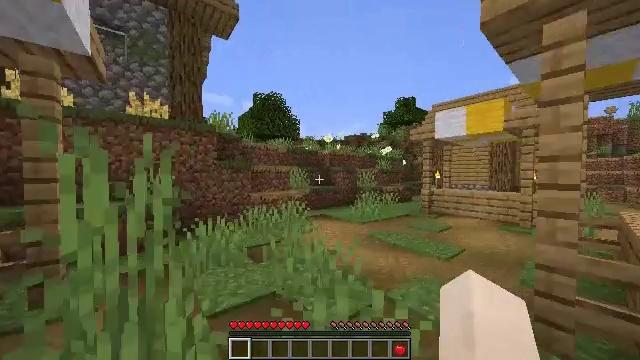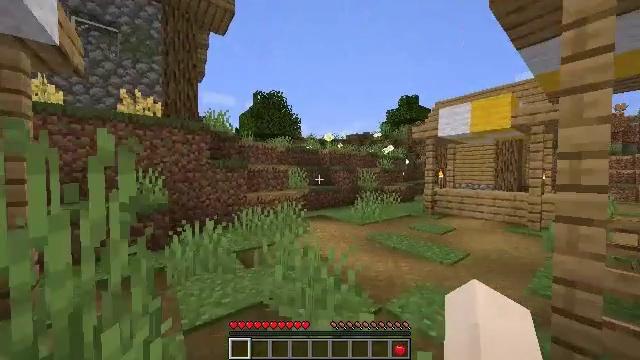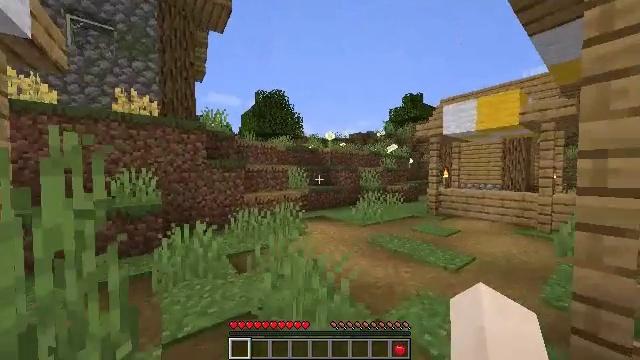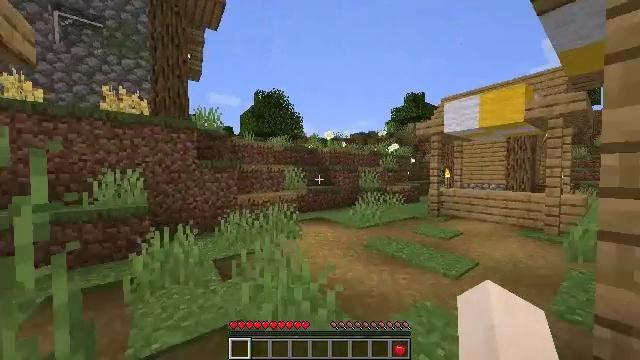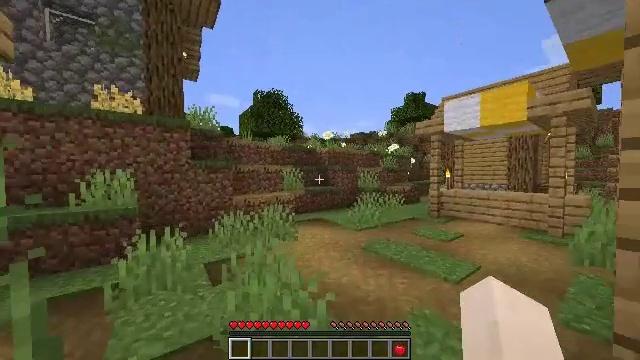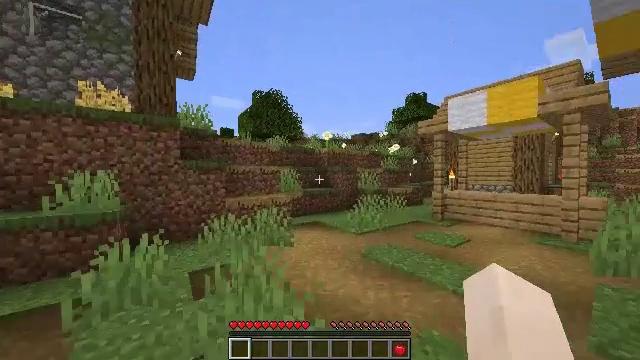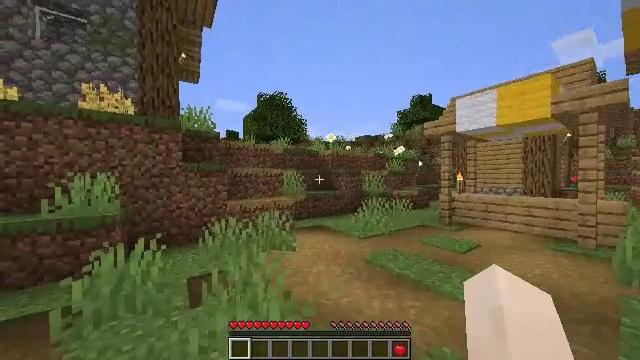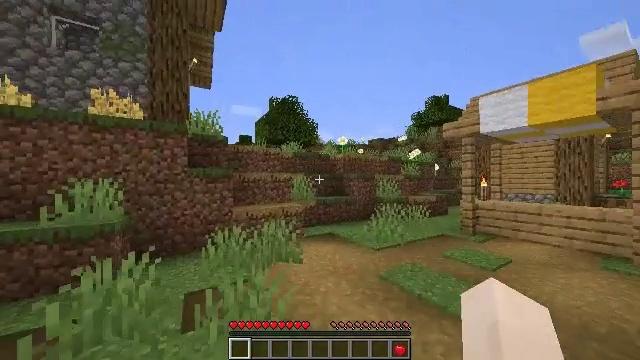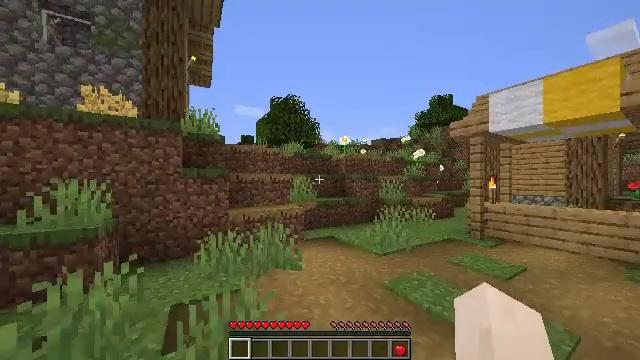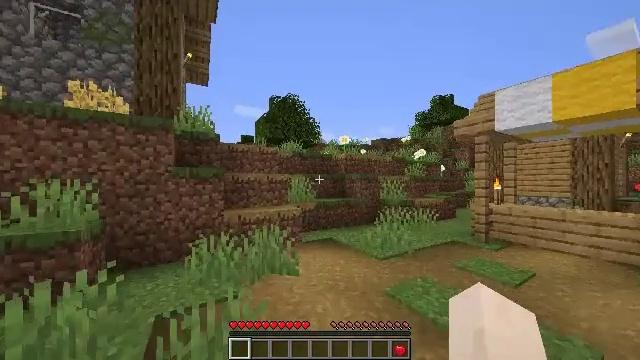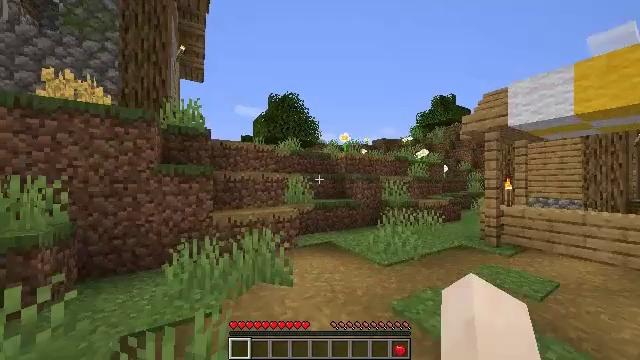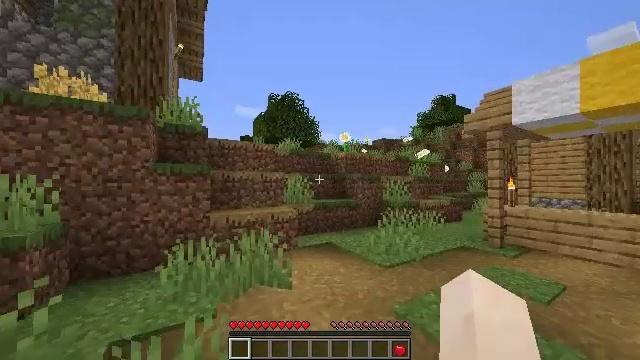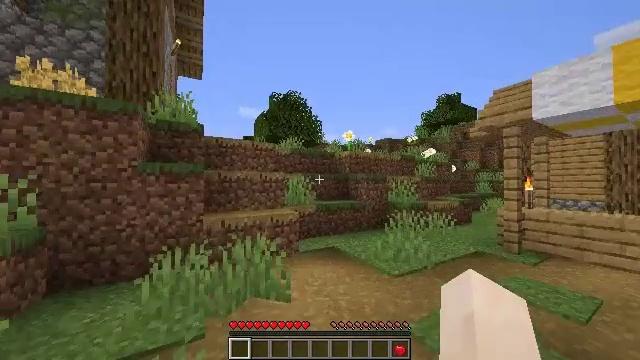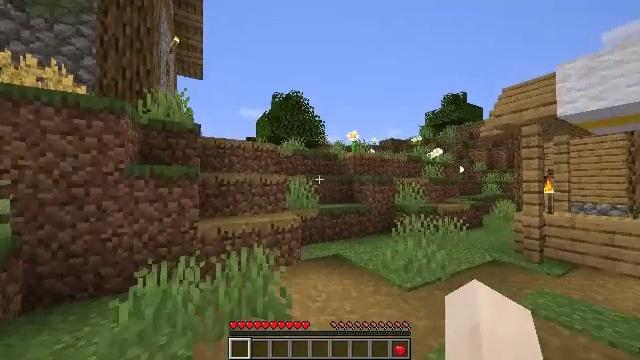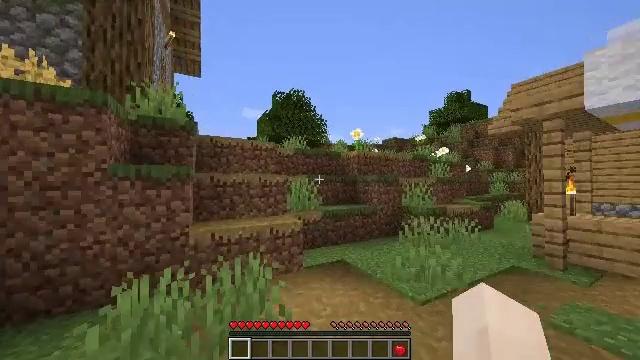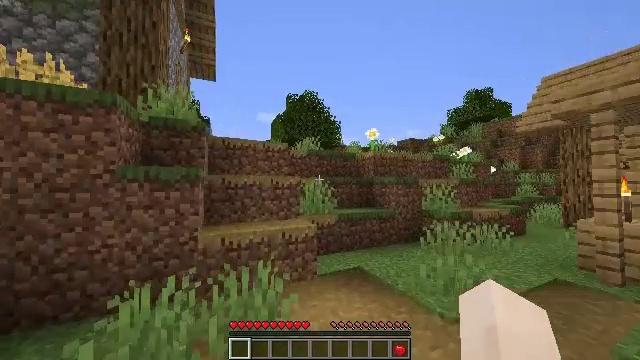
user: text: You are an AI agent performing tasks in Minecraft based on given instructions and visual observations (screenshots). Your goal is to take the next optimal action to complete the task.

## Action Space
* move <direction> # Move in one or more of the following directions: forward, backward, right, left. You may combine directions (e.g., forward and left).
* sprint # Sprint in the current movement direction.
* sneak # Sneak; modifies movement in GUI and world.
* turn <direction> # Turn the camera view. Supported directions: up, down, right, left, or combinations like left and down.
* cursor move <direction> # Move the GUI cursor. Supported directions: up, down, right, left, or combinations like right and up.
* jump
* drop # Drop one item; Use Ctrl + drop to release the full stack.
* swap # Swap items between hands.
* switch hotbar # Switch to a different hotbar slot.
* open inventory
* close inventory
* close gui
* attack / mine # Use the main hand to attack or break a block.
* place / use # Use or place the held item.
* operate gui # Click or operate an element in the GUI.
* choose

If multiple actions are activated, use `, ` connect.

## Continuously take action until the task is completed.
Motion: motion action
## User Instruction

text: Reclaim the furnace for later use.
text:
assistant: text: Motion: move forward and move right, sprint
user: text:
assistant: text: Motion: move forward and move right, sprint, turn left
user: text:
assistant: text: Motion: move forward and move right, sprint
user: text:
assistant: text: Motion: move forward, sprint
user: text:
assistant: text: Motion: move forward, sprint
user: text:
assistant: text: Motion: move forward, sprint, turn left
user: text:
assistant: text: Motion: move forward, sprint, turn left and up
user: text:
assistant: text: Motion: move forward, sprint
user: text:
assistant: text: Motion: move forward, sprint
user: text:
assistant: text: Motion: move forward, sprint
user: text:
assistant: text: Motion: move forward, sprint
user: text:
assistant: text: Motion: move forward, sprint
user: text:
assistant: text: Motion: move forward, sprint
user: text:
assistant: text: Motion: move forward, sprint
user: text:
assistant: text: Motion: move forward, sprint, turn left
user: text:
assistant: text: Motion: move forward, sprint, turn left and up
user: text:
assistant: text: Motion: move forward, sprint, turn left and up
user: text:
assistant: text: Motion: move forward, sprint, turn left
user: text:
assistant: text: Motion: move forward, sprint, turn left
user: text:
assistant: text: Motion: move forward, sprint, turn left, jump
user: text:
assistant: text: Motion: move forward, sprint, turn left, jump
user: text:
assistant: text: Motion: move forward, sprint, jump
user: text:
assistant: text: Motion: move forward, sprint, jump
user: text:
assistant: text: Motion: move forward, sprint, jump
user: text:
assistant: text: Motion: move forward, sprint, jump
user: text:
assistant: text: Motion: move forward, sprint, turn left, jump
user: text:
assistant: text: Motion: move forward, sprint, turn left, jump
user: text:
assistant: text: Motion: move forward, sprint, turn left
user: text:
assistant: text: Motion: move forward, sprint, turn left
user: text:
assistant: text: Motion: move forward, sprint